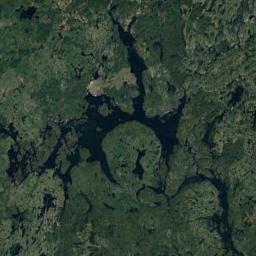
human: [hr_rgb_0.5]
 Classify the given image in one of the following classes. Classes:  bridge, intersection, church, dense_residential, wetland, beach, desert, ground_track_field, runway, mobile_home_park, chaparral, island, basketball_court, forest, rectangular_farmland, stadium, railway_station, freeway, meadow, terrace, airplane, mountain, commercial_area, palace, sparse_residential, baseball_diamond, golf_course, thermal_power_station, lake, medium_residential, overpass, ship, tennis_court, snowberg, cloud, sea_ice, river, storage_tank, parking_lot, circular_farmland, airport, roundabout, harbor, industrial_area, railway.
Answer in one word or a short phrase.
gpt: lake